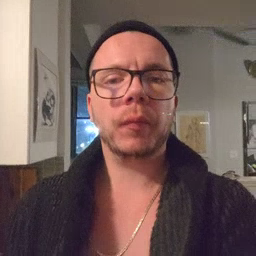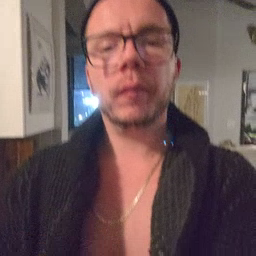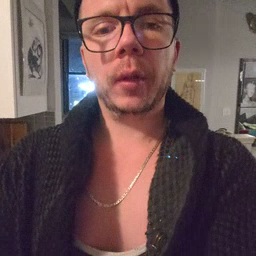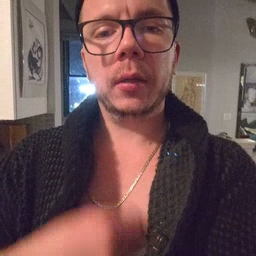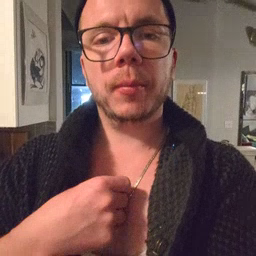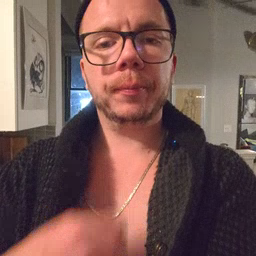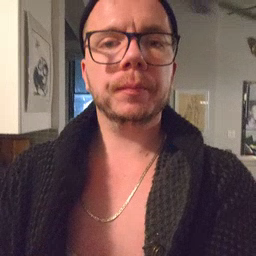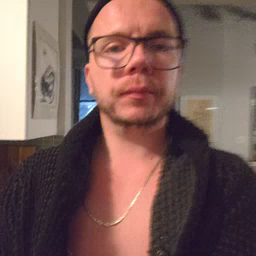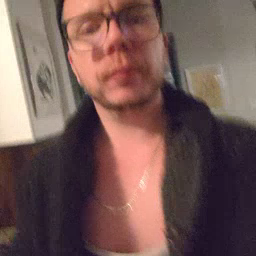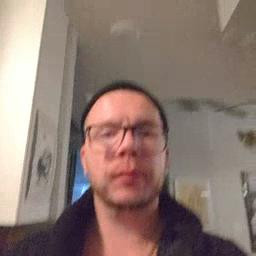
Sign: zipper